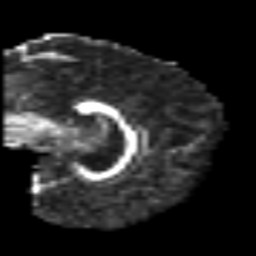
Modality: FA
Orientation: sagittal
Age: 47
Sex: female
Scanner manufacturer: siemens
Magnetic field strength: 3 T
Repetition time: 6.1 s
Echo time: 0.101 s